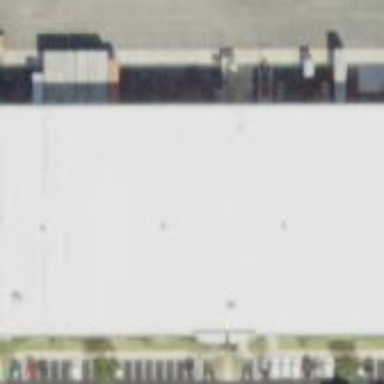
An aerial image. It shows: Warehouse building.